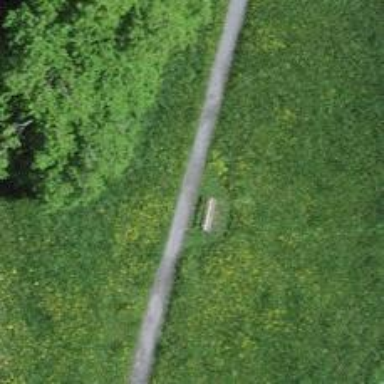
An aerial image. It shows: Nordic ski path with fine gravel surface. The path is groomed for classic and skating.